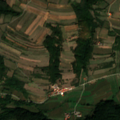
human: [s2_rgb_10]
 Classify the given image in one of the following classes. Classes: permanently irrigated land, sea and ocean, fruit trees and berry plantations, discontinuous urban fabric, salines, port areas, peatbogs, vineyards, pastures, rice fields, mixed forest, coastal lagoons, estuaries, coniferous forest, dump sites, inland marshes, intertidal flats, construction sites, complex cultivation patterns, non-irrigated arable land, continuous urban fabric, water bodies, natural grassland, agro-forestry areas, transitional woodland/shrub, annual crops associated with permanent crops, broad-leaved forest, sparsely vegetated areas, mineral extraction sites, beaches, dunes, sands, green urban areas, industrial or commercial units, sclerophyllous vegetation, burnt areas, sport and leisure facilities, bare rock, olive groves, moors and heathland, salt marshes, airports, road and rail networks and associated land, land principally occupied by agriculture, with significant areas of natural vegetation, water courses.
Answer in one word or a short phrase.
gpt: non-irrigated arable land, complex cultivation patterns, land principally occupied by agriculture, with significant areas of natural vegetation, broad-leaved forest